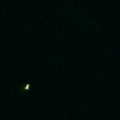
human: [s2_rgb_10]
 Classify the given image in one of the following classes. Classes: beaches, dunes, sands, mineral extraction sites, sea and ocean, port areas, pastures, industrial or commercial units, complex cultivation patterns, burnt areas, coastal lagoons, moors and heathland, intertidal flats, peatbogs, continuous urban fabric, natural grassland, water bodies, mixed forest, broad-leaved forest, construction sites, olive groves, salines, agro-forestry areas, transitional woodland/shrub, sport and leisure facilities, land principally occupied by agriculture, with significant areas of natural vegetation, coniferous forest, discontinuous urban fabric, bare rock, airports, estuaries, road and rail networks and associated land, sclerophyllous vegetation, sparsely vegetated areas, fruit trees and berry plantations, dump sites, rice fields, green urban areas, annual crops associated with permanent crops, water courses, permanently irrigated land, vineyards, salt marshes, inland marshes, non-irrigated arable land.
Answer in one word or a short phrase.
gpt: sea and ocean